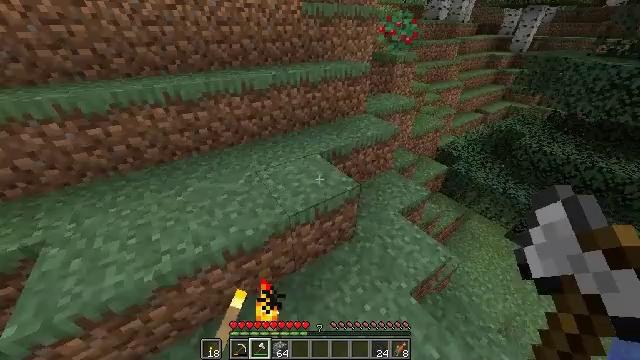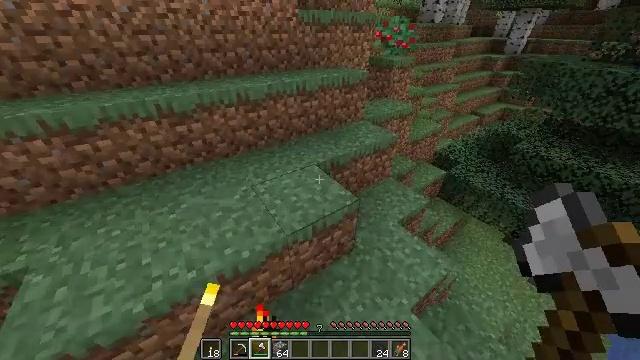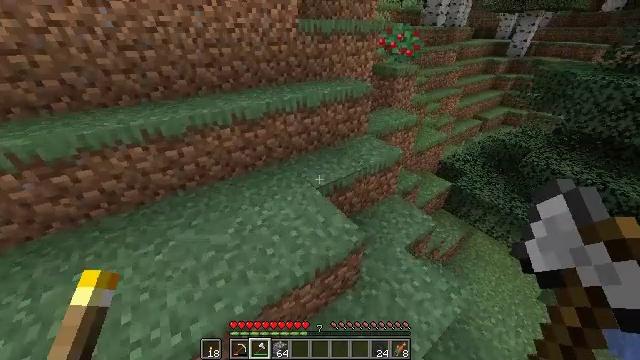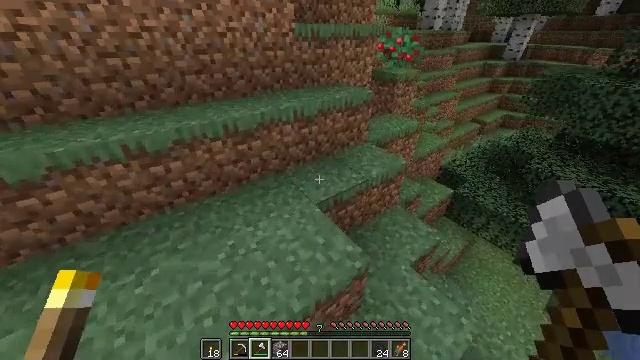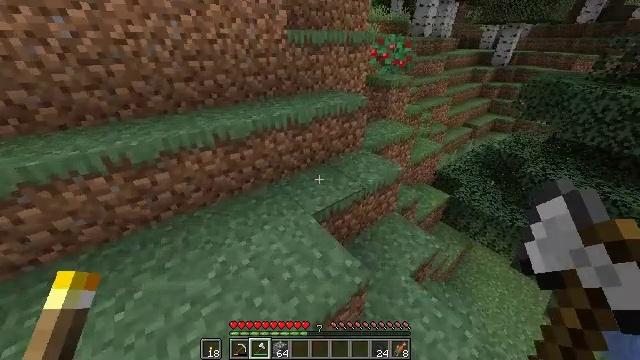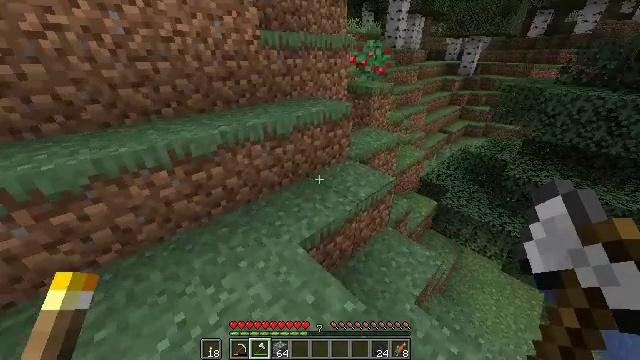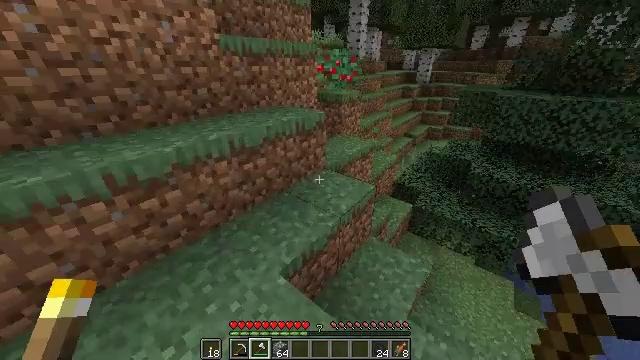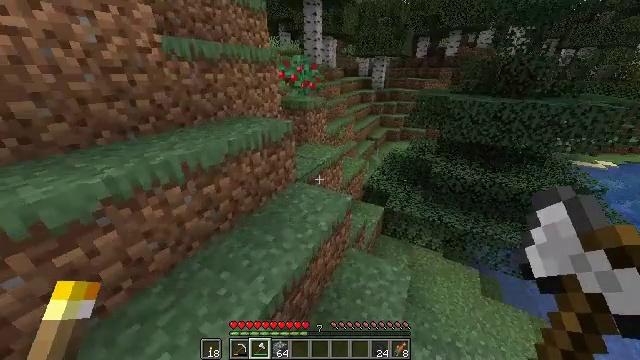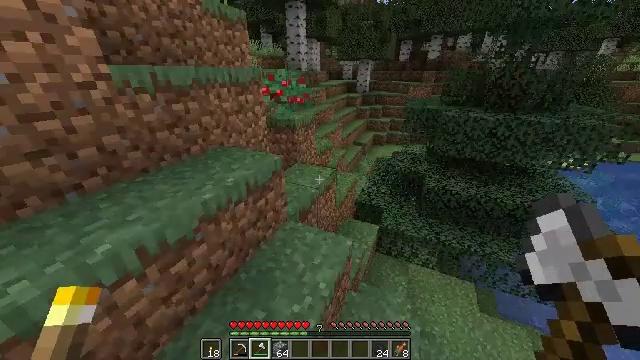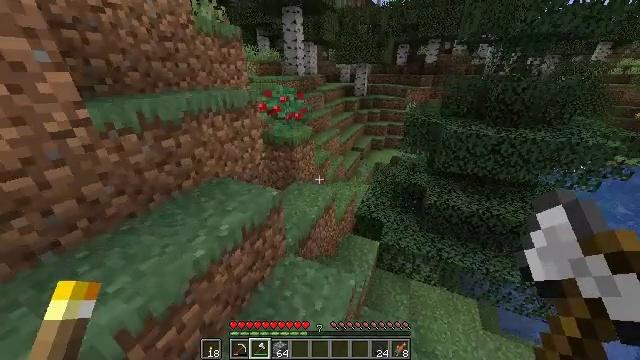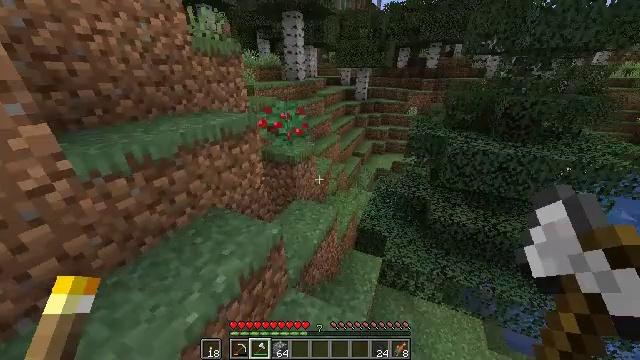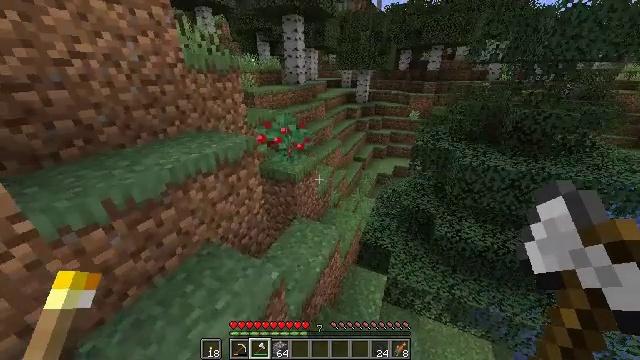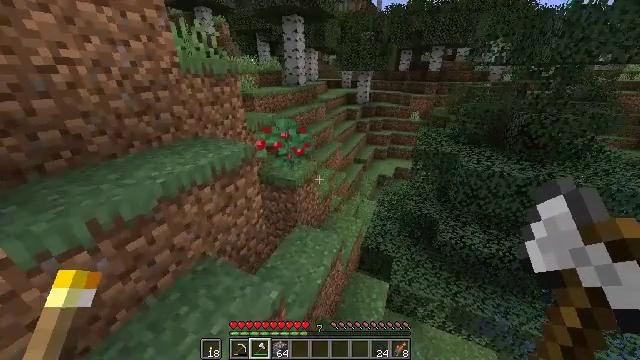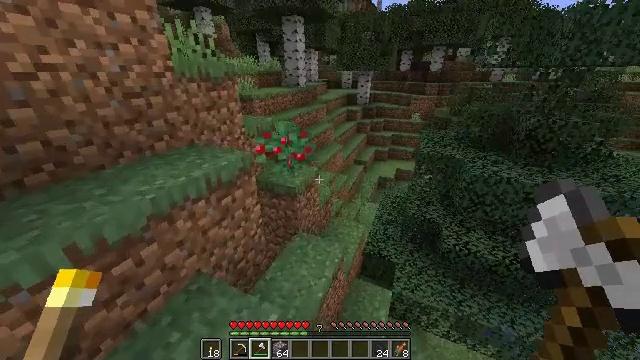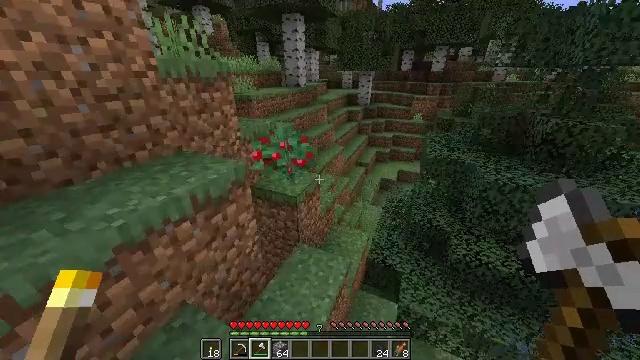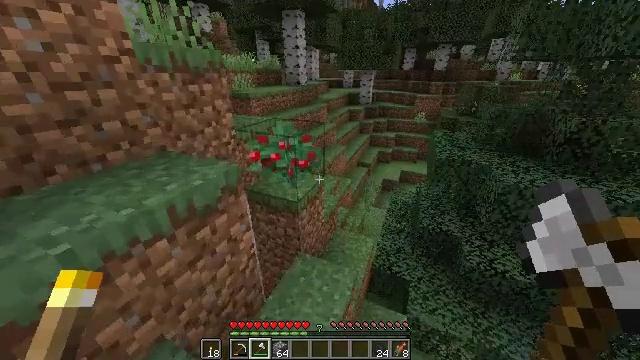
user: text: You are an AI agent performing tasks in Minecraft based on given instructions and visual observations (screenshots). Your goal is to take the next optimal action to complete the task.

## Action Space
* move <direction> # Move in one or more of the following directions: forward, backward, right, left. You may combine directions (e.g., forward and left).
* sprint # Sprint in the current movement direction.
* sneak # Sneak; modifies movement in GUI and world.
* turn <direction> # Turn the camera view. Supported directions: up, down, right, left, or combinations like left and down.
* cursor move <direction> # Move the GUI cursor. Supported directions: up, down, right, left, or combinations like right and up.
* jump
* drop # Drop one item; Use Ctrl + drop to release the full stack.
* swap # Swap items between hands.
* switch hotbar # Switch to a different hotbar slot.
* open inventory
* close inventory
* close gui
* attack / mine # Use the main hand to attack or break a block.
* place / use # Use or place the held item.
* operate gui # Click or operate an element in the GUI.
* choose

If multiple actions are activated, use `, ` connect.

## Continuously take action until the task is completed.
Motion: motion action
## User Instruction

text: Mine the sweet berry bush.
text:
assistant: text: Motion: move forward, sprint, jump
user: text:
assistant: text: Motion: move forward, sprint, jump
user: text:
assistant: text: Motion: move forward, sprint, jump
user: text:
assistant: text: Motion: move forward, sprint, turn right and up, jump
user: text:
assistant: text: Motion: move forward, sprint, turn right and up, jump
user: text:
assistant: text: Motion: move forward, sprint, turn right and up, jump
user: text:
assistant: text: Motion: move forward, sprint, turn right and up, jump
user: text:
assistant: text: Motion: move forward, sprint, turn right, jump
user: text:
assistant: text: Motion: move forward, sprint, jump
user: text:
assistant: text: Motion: move forward, sprint, jump
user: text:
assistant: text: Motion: move forward, sprint, jump
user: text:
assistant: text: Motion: move forward, sprint, jump
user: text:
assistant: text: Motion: move forward, sprint, jump
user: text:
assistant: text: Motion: move forward and move left, sprint, jump
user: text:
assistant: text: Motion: move forward and move left, sprint, jump
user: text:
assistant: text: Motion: move forward and move left, sprint, jump
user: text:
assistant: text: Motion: move forward and move left, sprint, jump
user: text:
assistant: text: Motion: move forward and move left, sprint, jump
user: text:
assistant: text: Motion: move forward and move left, sprint, jump
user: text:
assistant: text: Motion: move forward, sprint, jump
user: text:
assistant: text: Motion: move forward, sprint, turn left and down, jump
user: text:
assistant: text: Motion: move forward, sprint, turn left and down, jump
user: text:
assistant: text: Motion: move forward, sprint, turn left and down, jump
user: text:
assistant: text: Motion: move forward, sprint, turn left and down, jump
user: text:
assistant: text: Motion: move forward and move right, sprint, turn right and down, jump
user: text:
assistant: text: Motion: move forward and move right, sprint, turn right and down, jump
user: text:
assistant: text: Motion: move right, turn right and down, jump
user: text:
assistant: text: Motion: move right, turn left and down
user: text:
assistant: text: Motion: move right, turn left and down
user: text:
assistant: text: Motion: move right, turn left